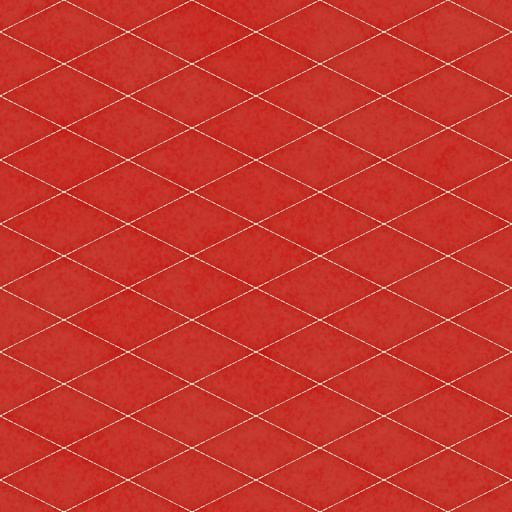
Tags: diamond leather red stitched